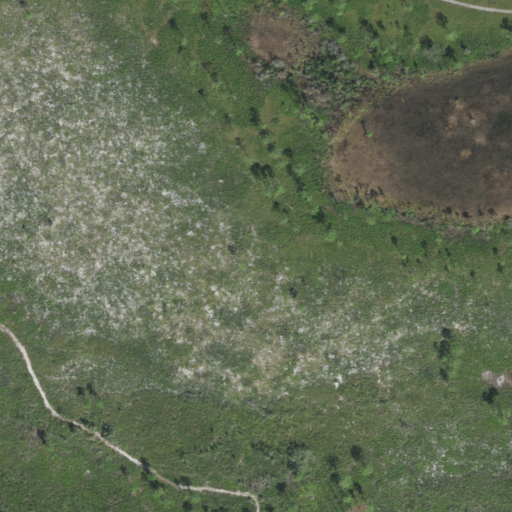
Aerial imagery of island in Florida named Camp Hammock containing evergreen forest, shrub, mixed forest, woody wetlands, grassland, herbaceous wetlands, and open water